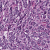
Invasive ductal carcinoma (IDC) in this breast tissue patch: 1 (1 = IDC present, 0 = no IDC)